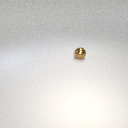
small brown metal sphere